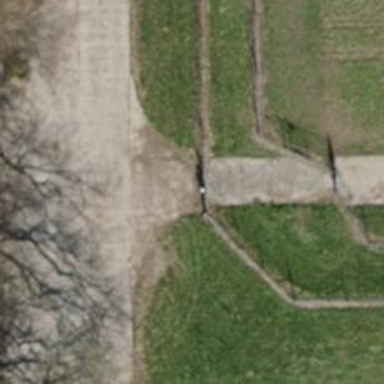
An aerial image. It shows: Gate.